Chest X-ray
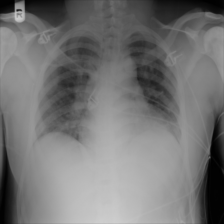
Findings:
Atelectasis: negative
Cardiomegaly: negative
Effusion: negative
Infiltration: negative
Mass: negative
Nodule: negative
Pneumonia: negative
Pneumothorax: negative
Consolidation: negative
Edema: negative
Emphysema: negative
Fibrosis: negative
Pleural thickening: negative
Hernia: negative